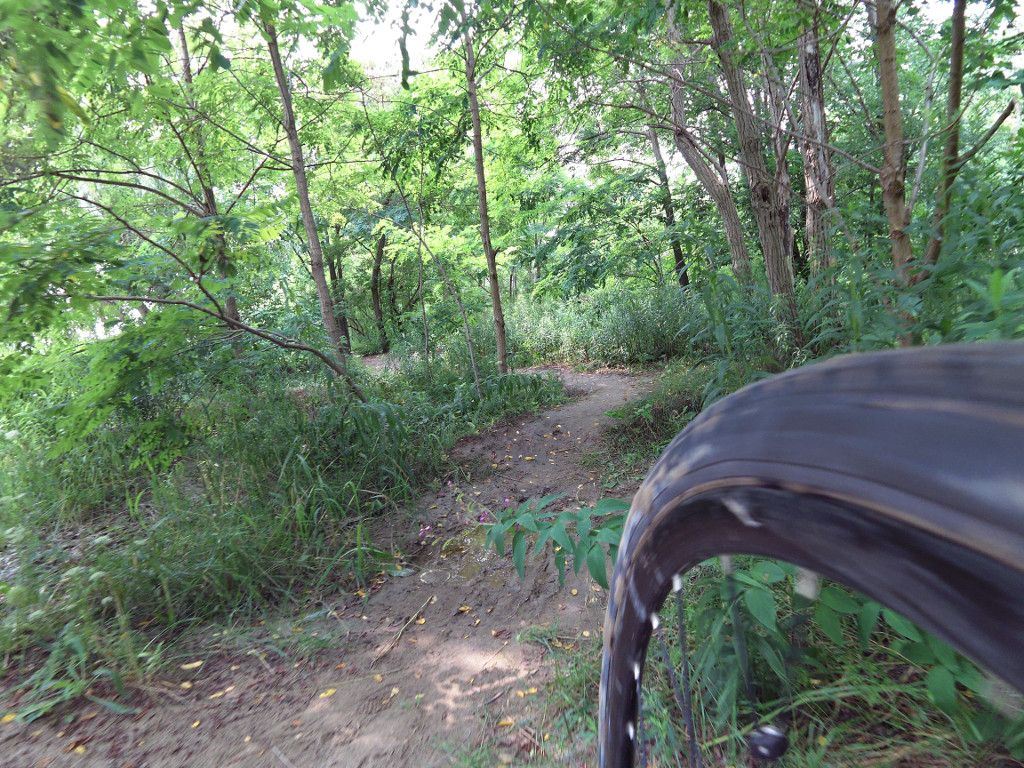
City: toronto